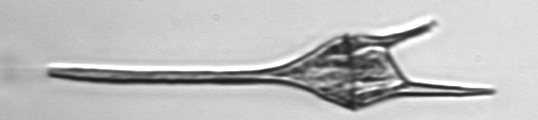
Label: Tripos_lineatus